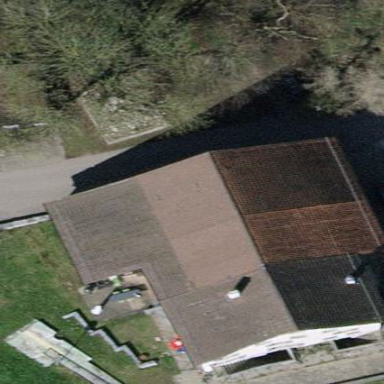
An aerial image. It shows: Farm building.